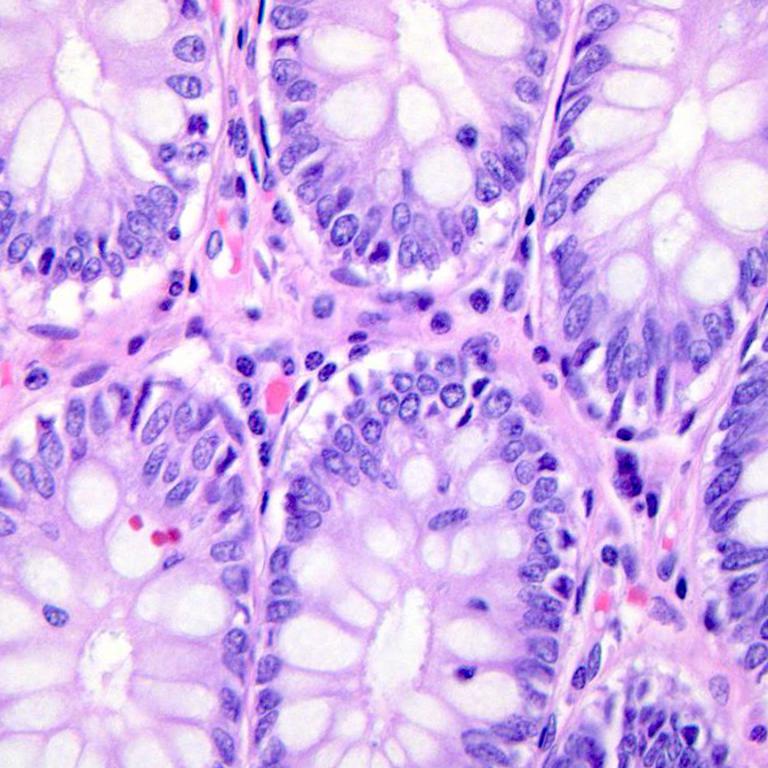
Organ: colon
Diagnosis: benign